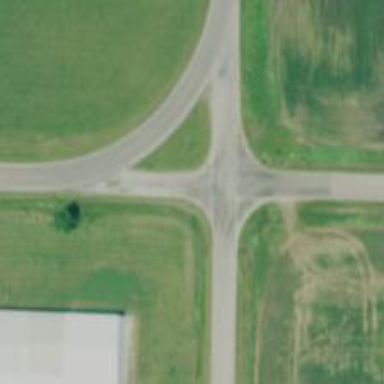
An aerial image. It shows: Tertiary road.